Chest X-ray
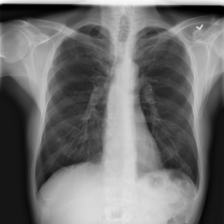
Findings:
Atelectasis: negative
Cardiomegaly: negative
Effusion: negative
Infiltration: negative
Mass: negative
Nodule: negative
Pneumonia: negative
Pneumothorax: negative
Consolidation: negative
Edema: negative
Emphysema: negative
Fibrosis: negative
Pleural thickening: negative
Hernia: negative